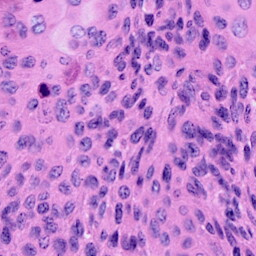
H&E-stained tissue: Cervix